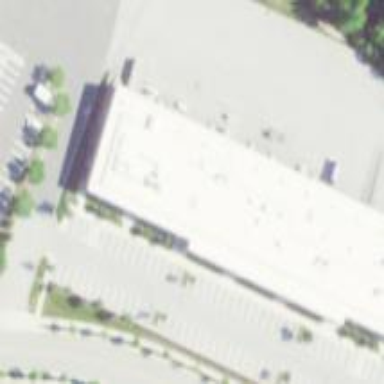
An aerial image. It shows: Office building.